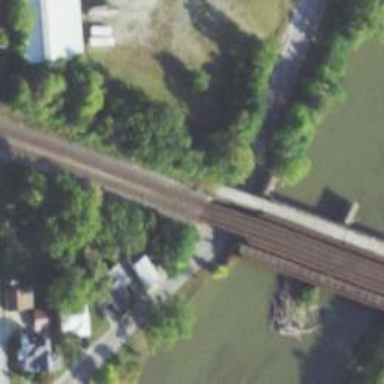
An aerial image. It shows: Abandoned railway bridge.